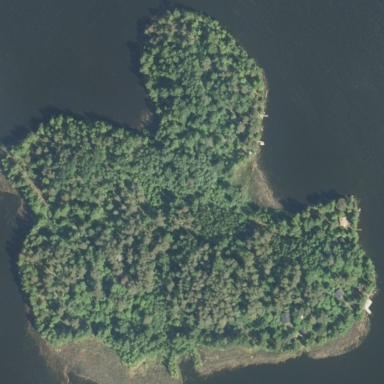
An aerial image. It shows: Island covered with woodland.